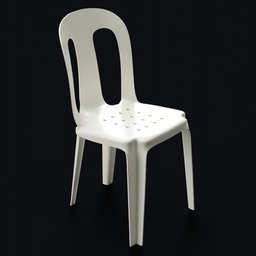
Label: furniture